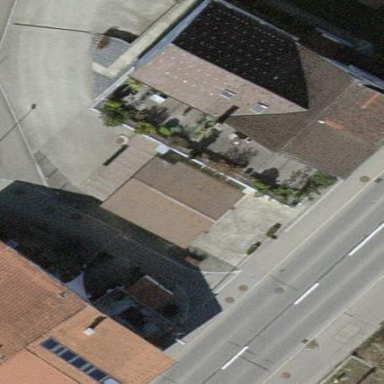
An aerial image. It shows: Garage.